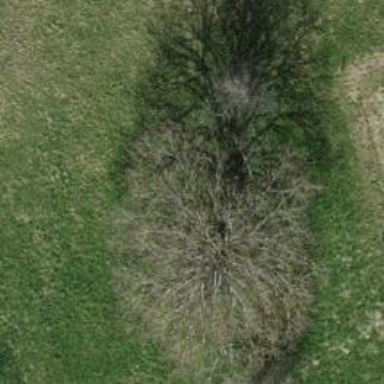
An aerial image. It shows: Agricultural area with deciduous broadleaved trees.